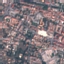
Land use / land cover class: Residential